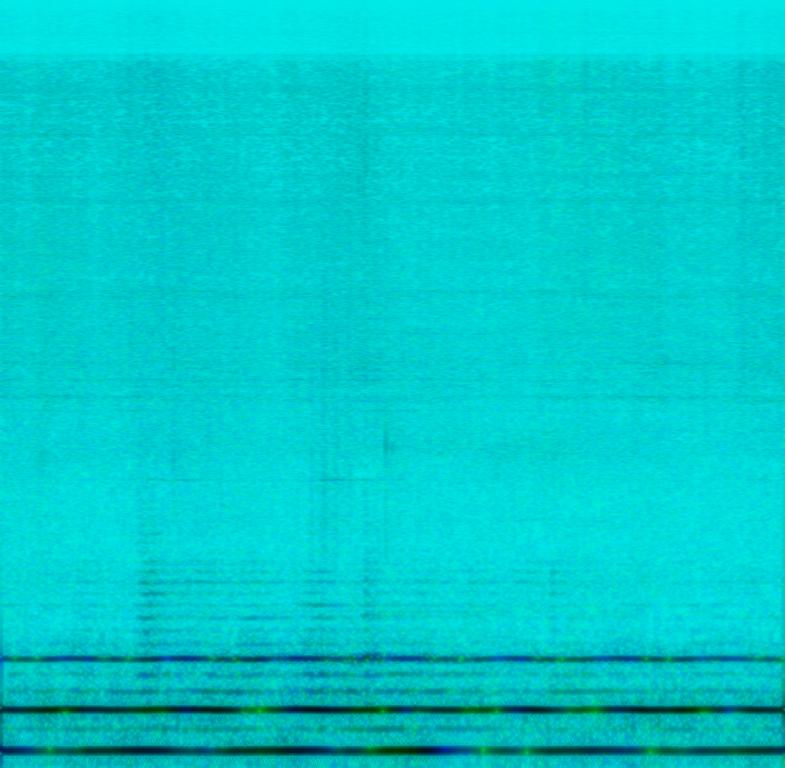
The low quality recording features a wide synth pad chord, followed by quiet buzzy sound. It sounds calming and relaxing - like something you would listen to in a yoga session.